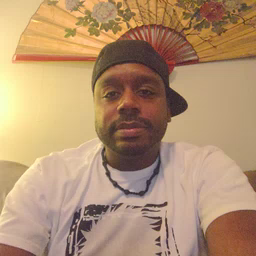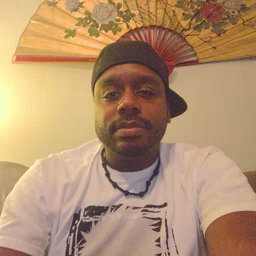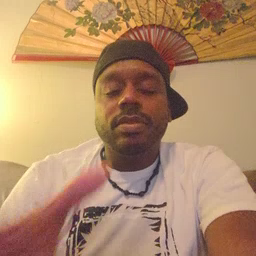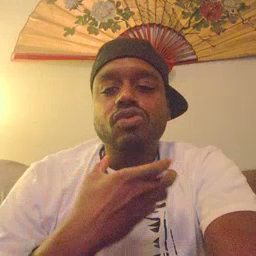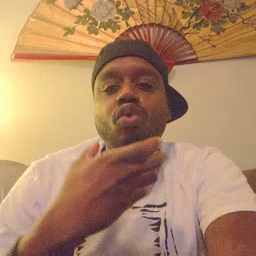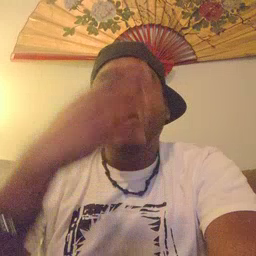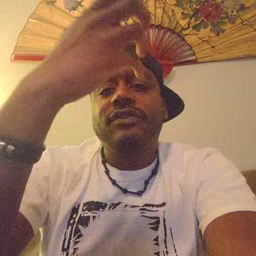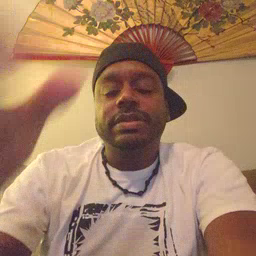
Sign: giraffe